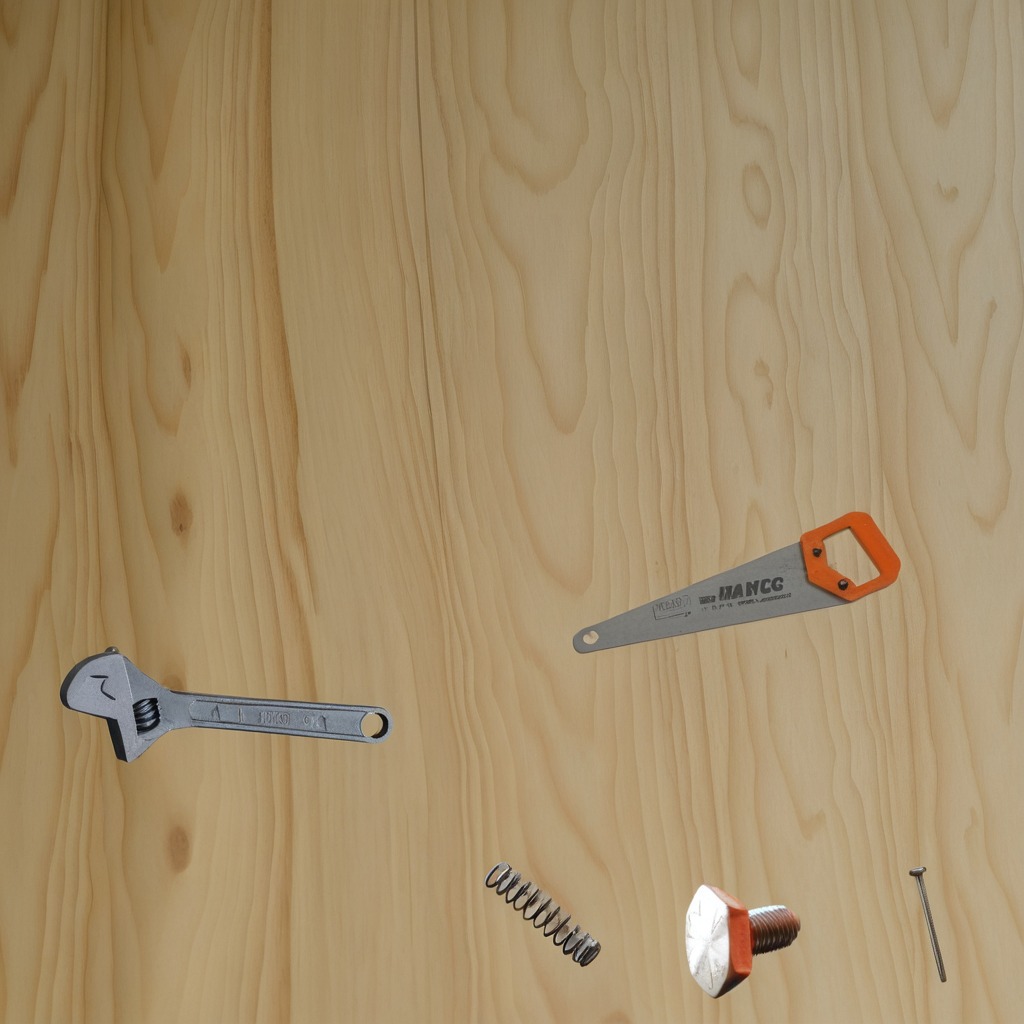
A metal machine screw, an iron nail, a coiled metal spring, a handheld metal saw, and a wrench are lying on the plywood surface.